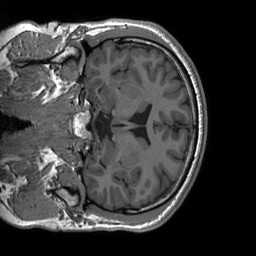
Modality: T1w
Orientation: coronal